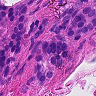
Metastatic tissue present: yes